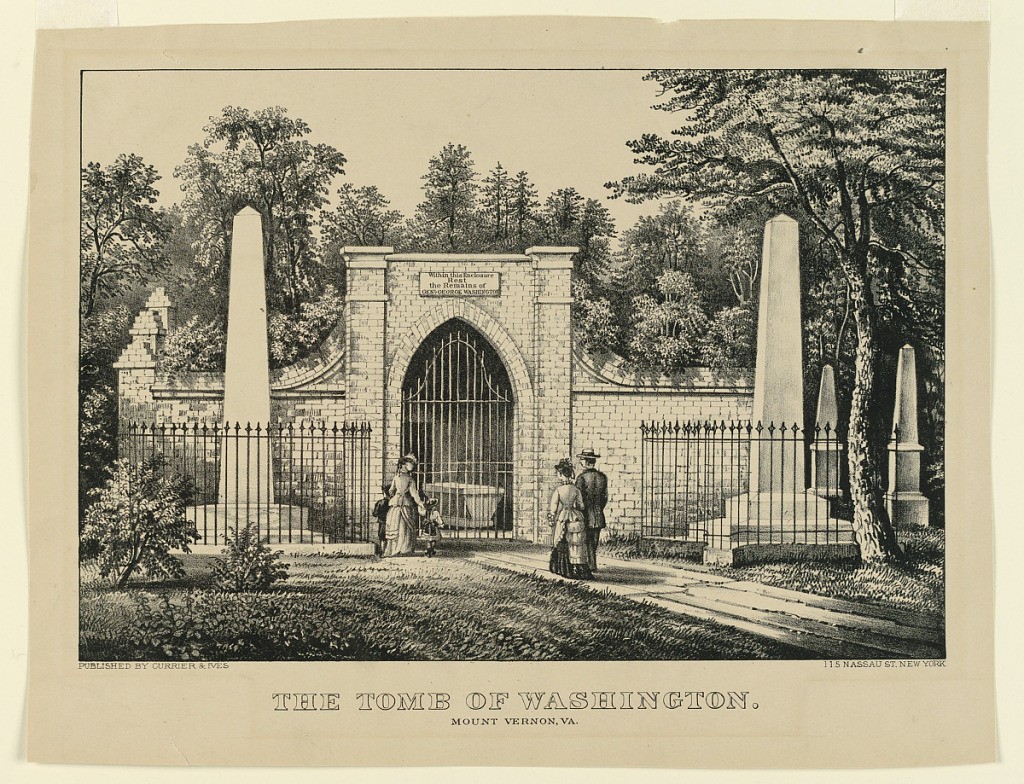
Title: The Tomb of Washington, Mount Vernon, Virginia
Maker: Nathaniel Currier, American, 1813–88
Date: ca. 1840
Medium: Lithograph Support: smooth white wove paper
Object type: Print
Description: Horizontal format; three adults and two children stand before the crypt, outside of which are four obelisk monuments. Cunningham no. 6112.